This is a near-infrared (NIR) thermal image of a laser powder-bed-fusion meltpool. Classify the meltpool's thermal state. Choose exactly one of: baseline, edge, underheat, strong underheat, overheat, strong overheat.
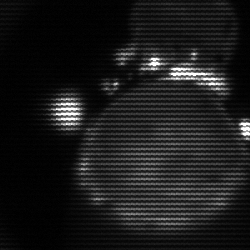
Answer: edge